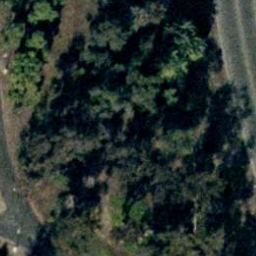
Label: forest